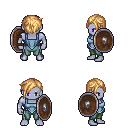
a pixel art fantasy rpg character, male body template, dark elf, purple skin, blue vest, teal pants, light blonde pixie cut hairstyle, shield, four views (front, back, left, right), 2x2 character sprite sheet, small pixel art, hard edges, no anti-aliasing